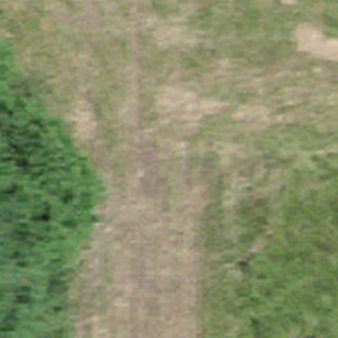
Label: other